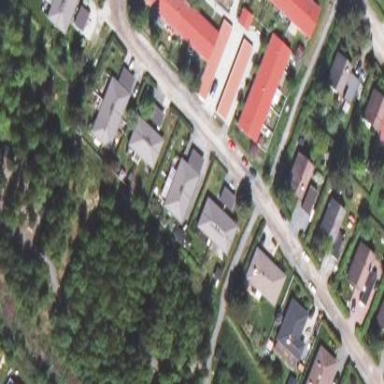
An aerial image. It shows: Residential area.